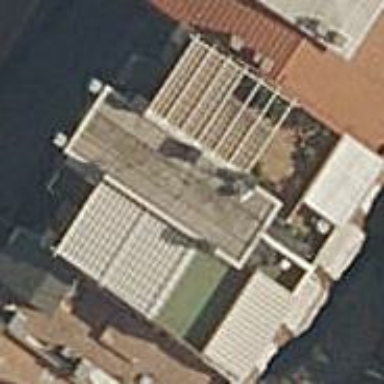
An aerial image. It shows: Block of apartments with flat roofs.